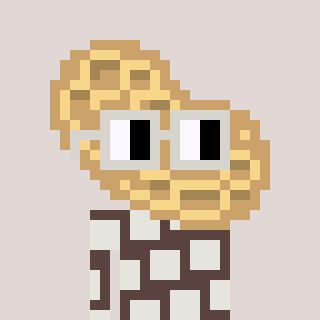
a pixel art character with square light gray glasses, a peanut-shaped head and a darkbrown-colored body on a warm background